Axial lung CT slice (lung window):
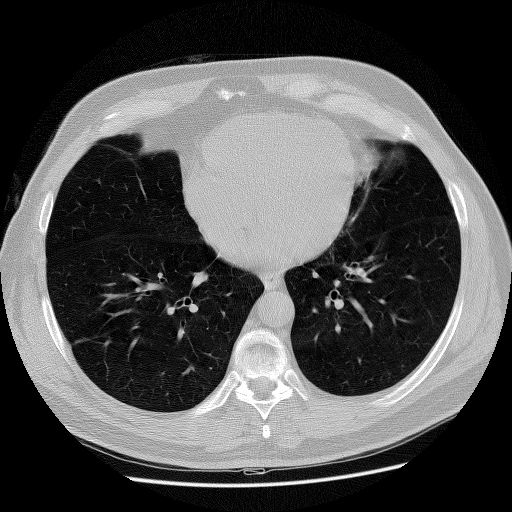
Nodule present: no